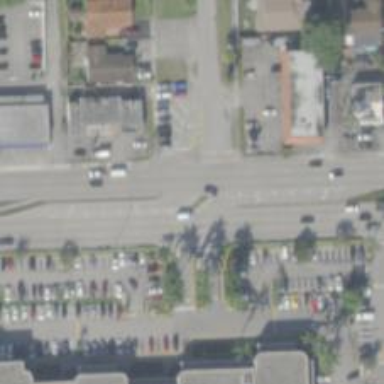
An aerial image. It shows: Separate sidewalk along asphalt primary link highway.